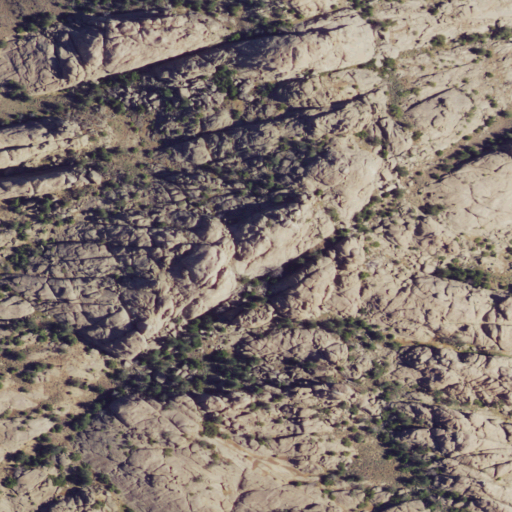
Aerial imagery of mountain in Wyoming named Point of Rocks containing shrub and evergreen forest